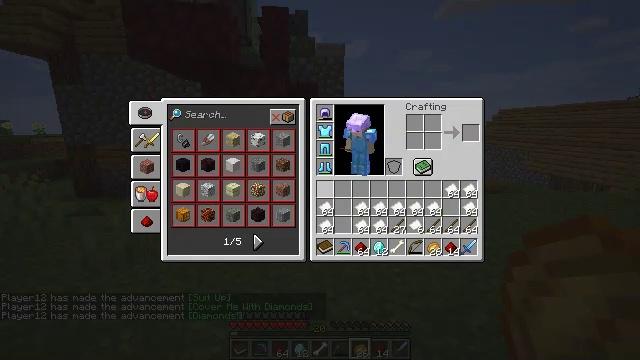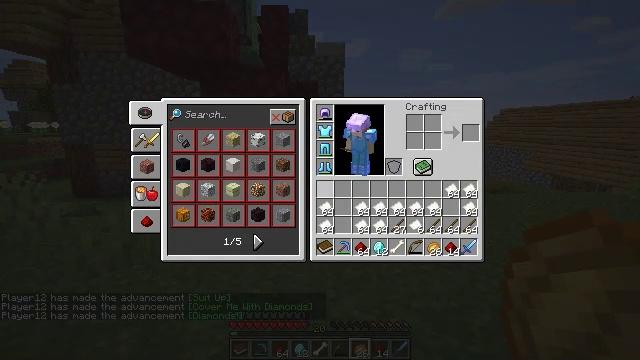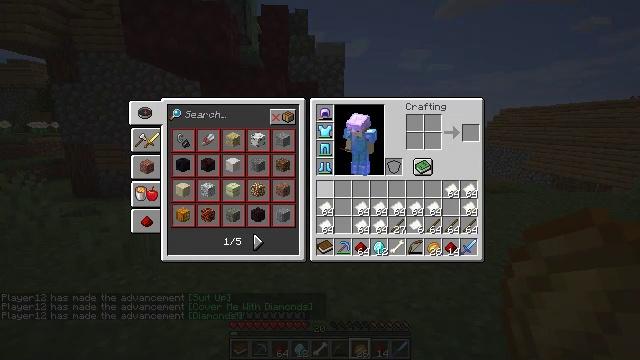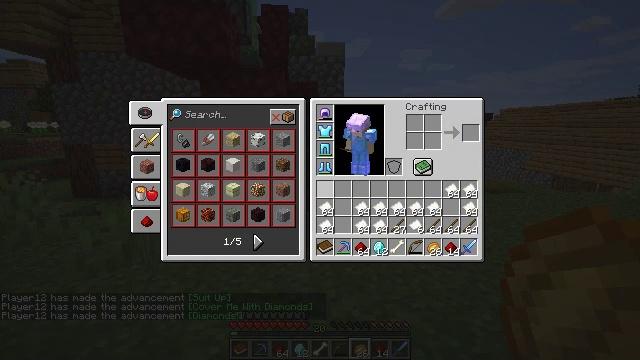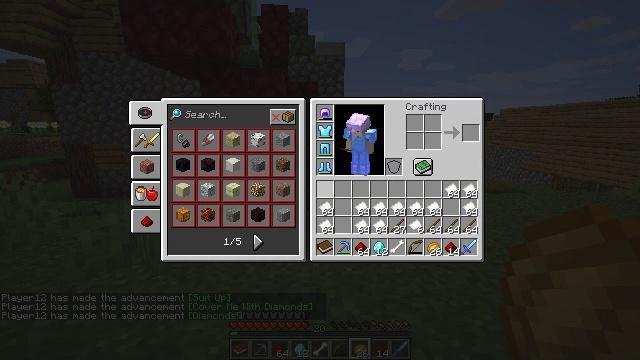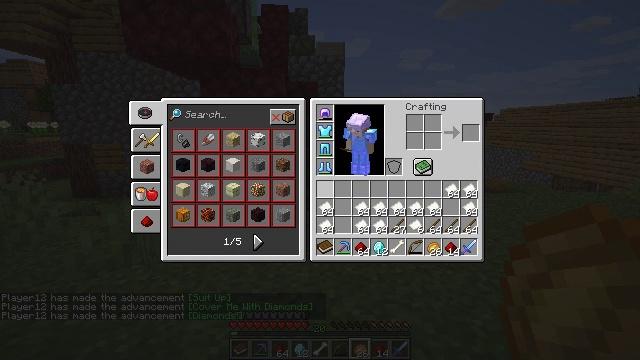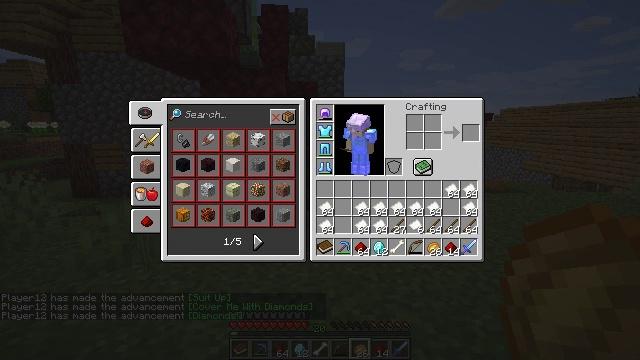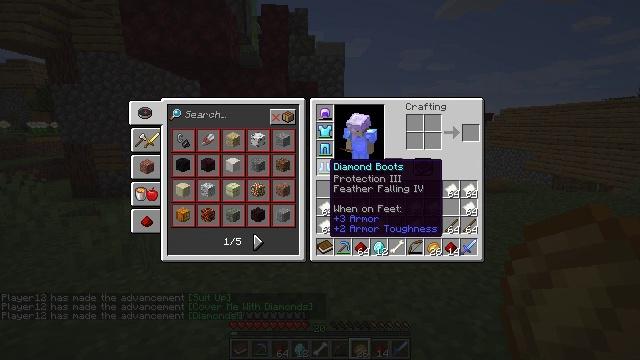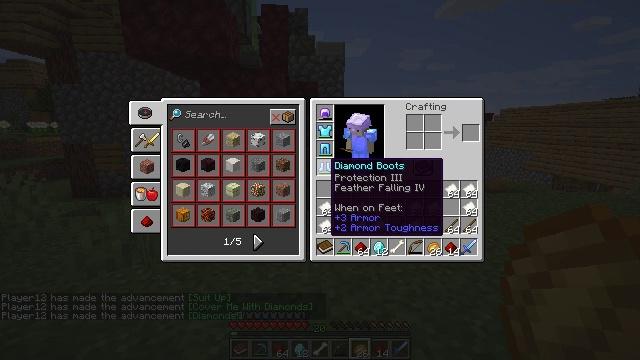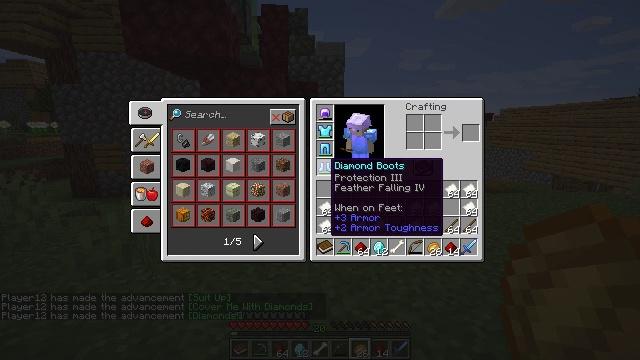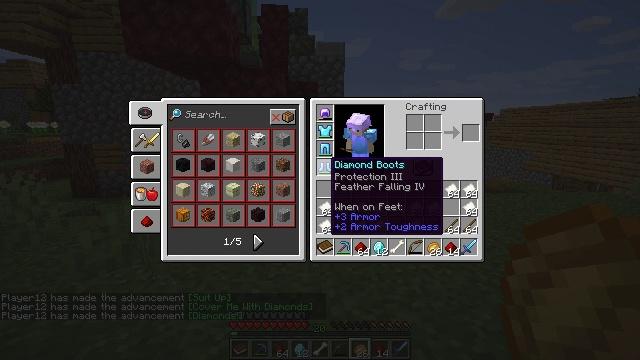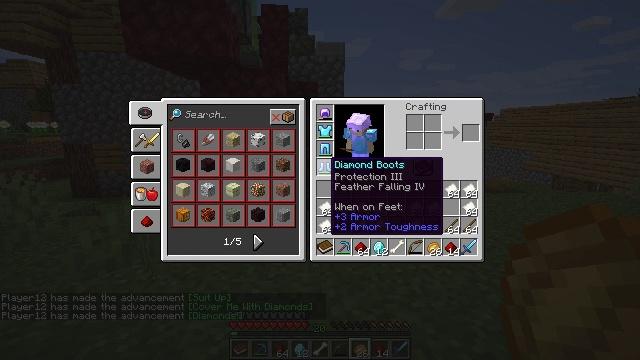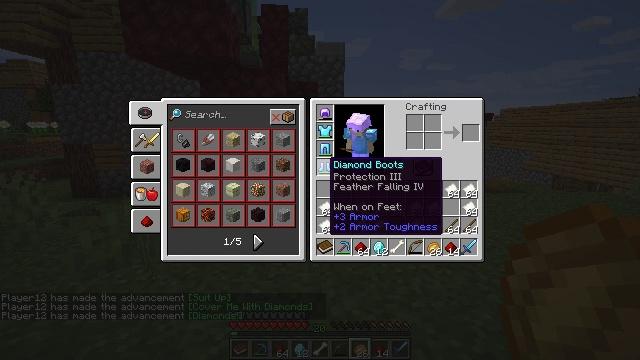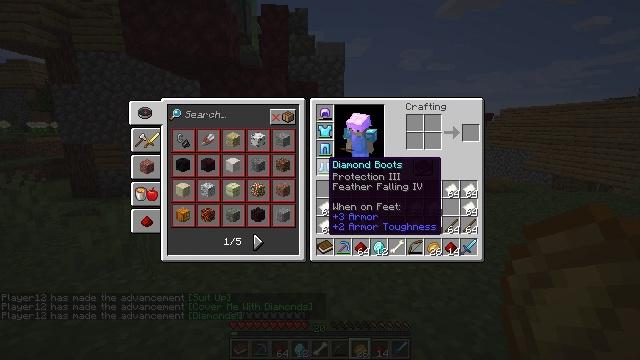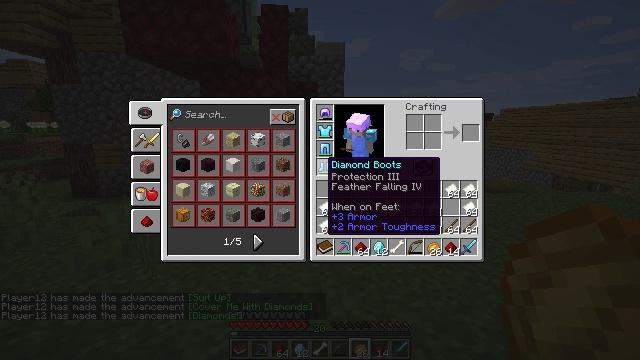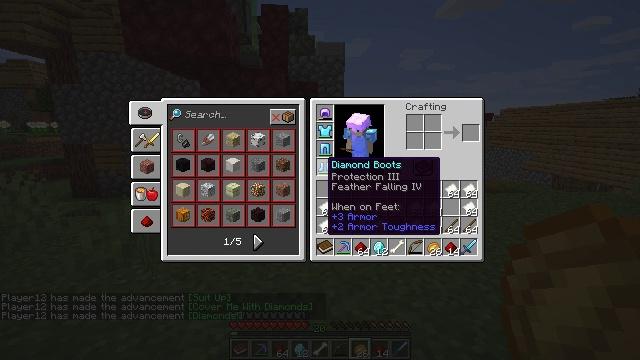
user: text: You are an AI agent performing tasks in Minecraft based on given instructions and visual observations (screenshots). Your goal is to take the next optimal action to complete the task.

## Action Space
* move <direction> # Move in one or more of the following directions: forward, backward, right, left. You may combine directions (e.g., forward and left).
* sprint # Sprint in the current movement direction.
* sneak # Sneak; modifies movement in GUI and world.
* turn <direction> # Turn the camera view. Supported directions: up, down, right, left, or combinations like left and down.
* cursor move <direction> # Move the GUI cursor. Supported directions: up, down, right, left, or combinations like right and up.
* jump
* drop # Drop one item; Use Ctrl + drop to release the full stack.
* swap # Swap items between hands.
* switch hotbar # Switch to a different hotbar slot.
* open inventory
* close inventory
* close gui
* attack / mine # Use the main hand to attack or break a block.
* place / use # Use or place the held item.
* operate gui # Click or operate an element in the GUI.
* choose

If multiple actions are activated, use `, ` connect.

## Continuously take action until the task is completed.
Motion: motion action
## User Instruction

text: craft item air
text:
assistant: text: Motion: no_op
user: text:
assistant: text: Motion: no_op
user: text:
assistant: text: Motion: no_op
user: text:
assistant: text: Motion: no_op
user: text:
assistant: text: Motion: no_op
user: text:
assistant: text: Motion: no_op
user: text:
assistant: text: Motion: no_op
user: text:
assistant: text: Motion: no_op
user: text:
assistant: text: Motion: no_op
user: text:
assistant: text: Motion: no_op
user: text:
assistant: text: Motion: no_op
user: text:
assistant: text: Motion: no_op
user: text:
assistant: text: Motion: no_op
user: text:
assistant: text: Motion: no_op
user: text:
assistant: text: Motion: no_op
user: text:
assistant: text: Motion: cursor move right
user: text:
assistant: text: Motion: cursor move right and down
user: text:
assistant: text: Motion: cursor move right and down
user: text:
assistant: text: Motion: no_op
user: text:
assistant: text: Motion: cursor move up
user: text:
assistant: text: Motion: no_op
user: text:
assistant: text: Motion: no_op
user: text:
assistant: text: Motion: no_op
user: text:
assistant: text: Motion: no_op
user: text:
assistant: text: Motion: no_op
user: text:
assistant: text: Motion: no_op
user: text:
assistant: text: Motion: no_op
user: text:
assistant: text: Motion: close inventory
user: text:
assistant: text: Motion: close inventory
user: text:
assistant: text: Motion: turn left and down